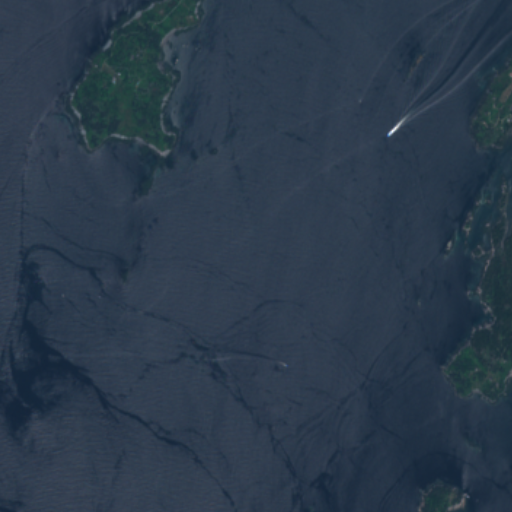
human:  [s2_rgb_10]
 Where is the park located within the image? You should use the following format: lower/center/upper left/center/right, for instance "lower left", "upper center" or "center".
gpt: The park is located in the upper right of the image.
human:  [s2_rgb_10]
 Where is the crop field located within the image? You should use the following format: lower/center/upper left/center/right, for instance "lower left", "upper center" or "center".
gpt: There is no crop field in the image.